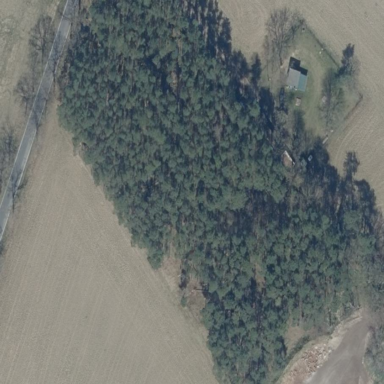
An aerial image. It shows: Forest area.